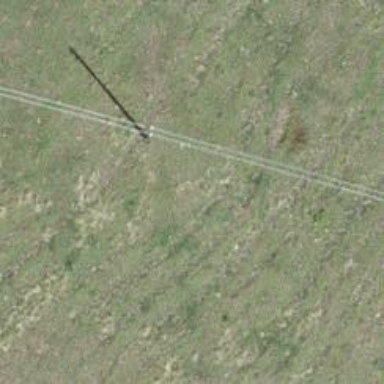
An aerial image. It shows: Utility pole as the man-made structure.